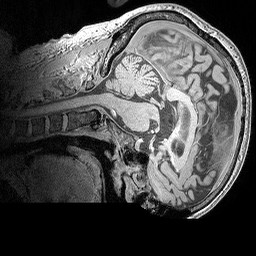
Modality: MP2RAGE
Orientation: sagittal
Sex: male
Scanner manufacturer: siemens
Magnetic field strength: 3 T
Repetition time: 5 s
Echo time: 0.00292 s